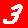
Digit: 3